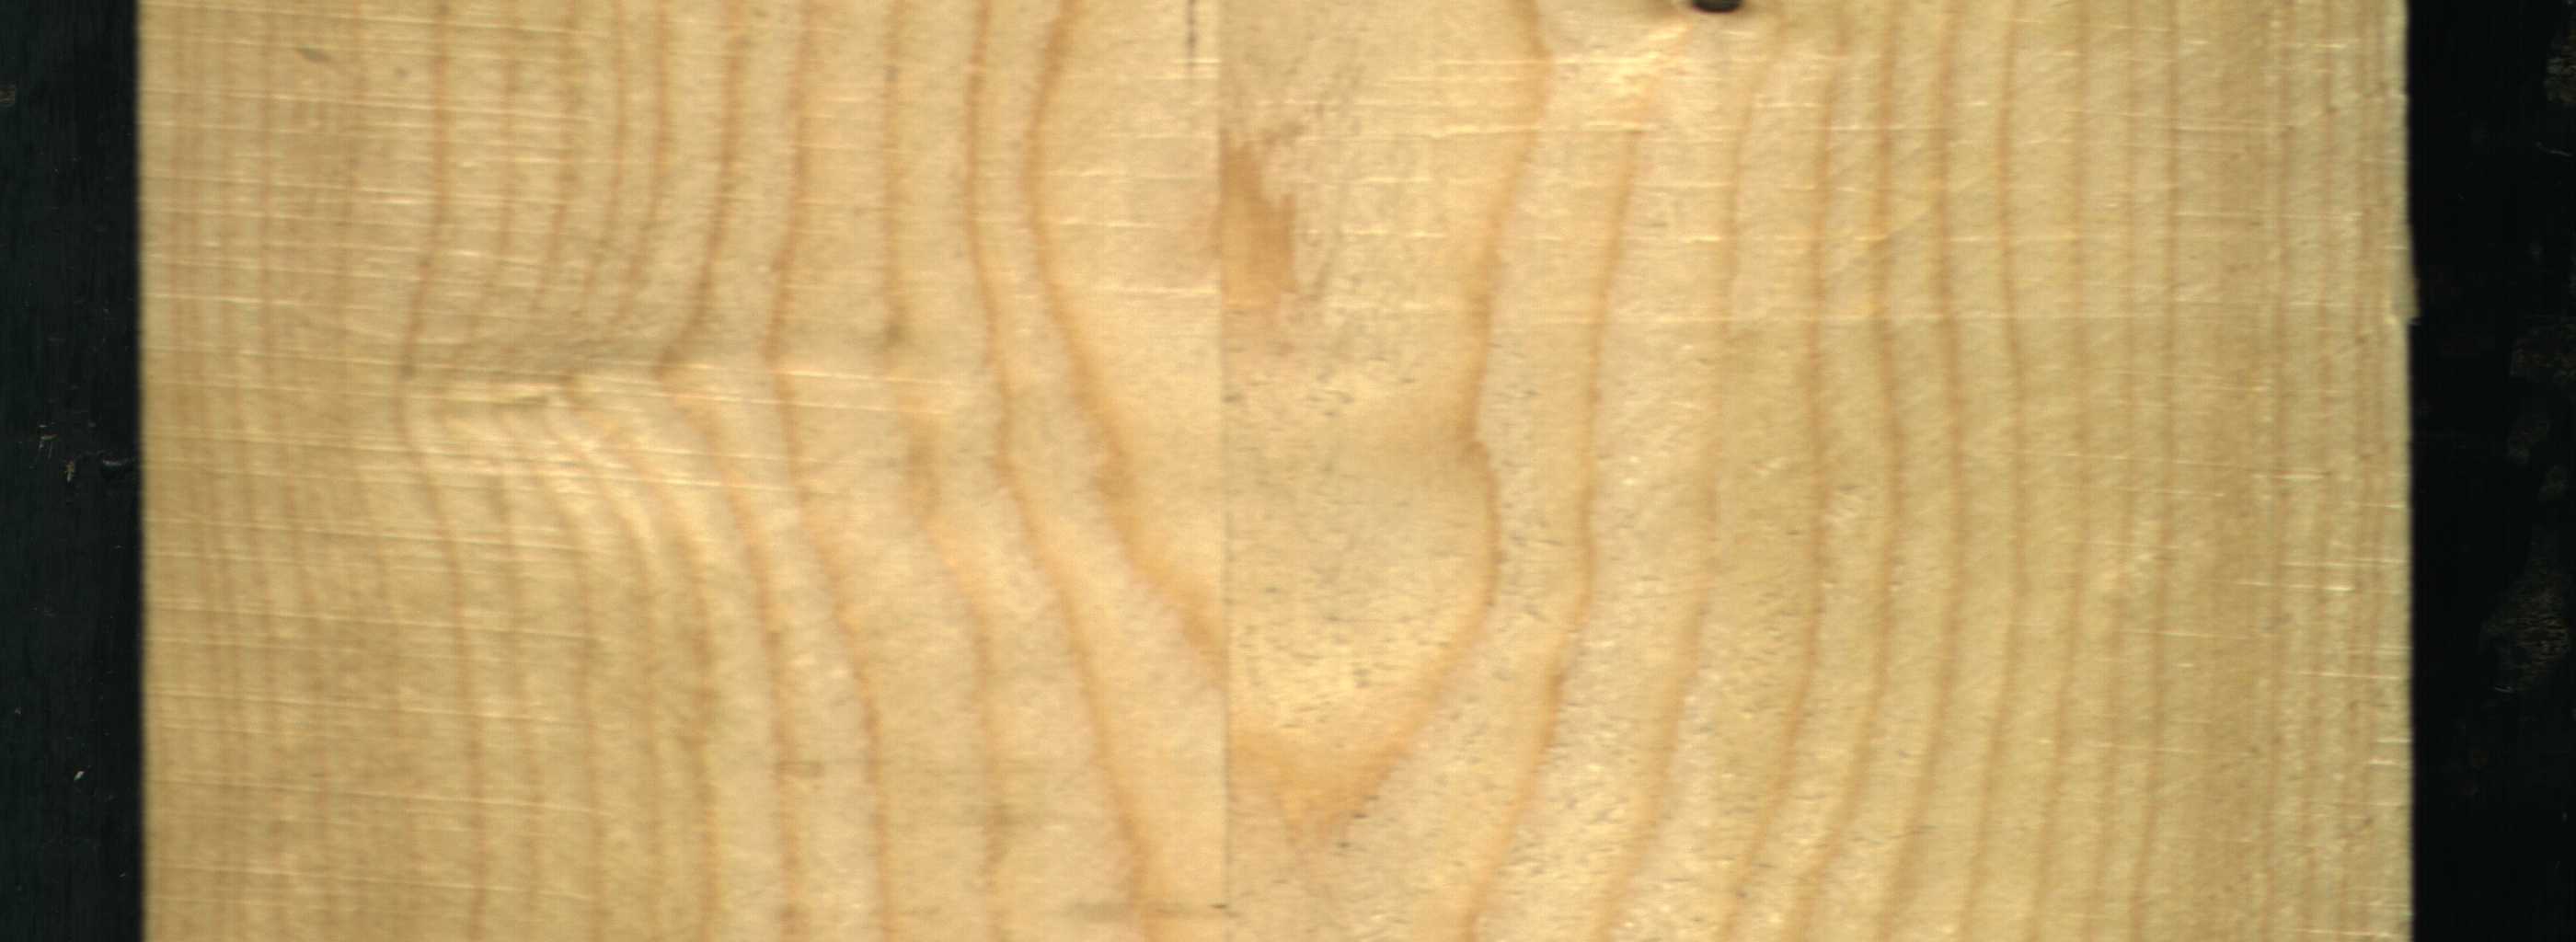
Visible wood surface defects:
Dead_Knot